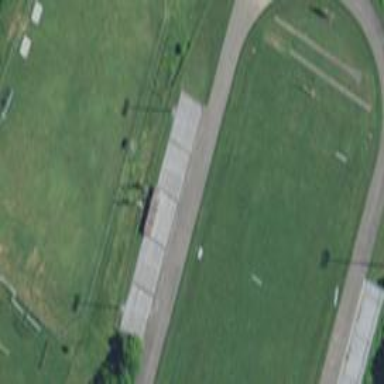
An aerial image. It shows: Field hockey pitch where players can enjoy the sport.